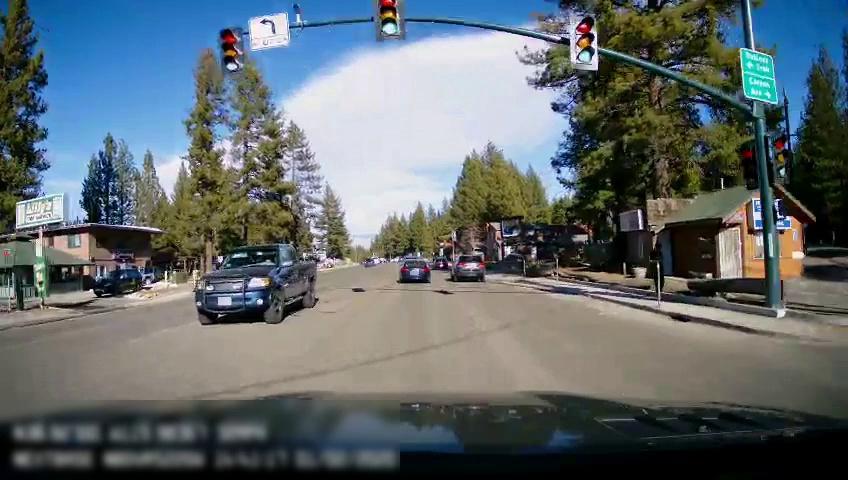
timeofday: Day
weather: Sunny
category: Drivable Space
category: Vehicles | Car
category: Vehicles | SUV
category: Vehicles | Car
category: Vehicles | Truck
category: Vehicles | SUV
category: Vehicles | SUV
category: Traffic | Signs
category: Traffic | Lights
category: Traffic | Lights
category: Traffic | Lights
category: Traffic | Lights
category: Traffic | Signs
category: Traffic | Lights